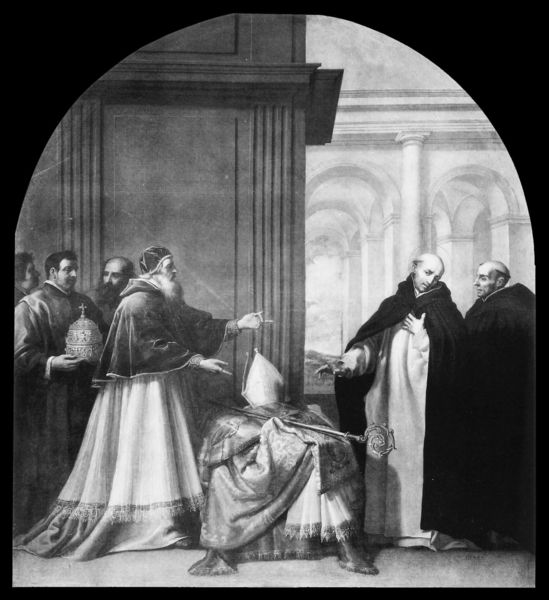
Titel: Der hl. Bruno lehnt das Erzbistum vom “Reggio” von Kalabrien ab
Institution: Madrid, Museo del Prado
Schlagwörter: umhang, männer, schwarz, säule, weiss, bart, kirche, gewand, spitzen, krone, stab, bischof, papst, mönch, mitra, tiara, bischofsstab, pabst, pabstkrone